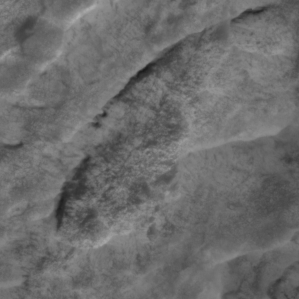
Label: non_frost